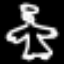
Label: angel